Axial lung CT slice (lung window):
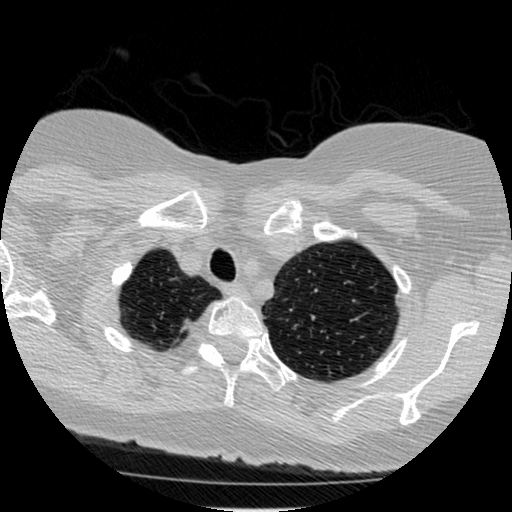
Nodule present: no